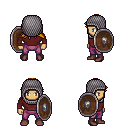
a pixel art fantasy rpg character, male body template, human, tanned skin, maroon long-sleeve shirt, magenta pants, blonde loose hair, chain hood, maroon shoes, shield, four views (front, back, left, right), 2x2 character sprite sheet, small pixel art, hard edges, no anti-aliasing